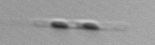
Label: Leptocylindrus